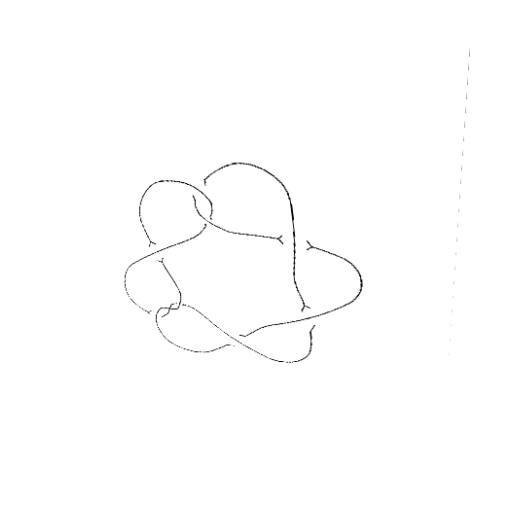
Crossing number: 9